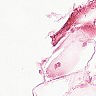
Metastatic tissue present: no